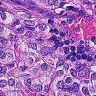
Metastatic tissue present: yes